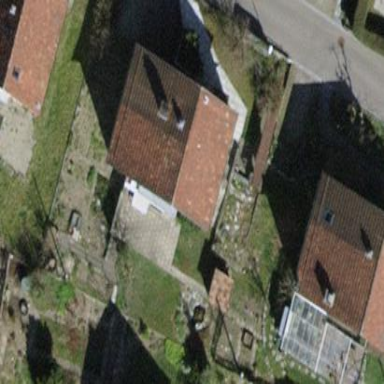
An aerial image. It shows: Building with tile roof.